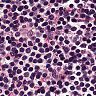
Metastatic tissue present: no